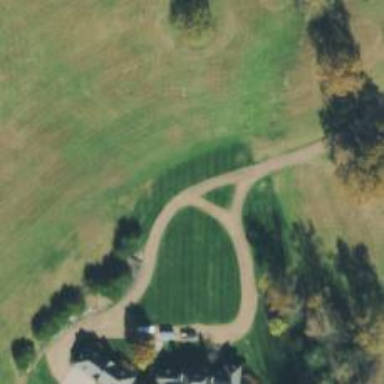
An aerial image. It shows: Driveway leading to service road.